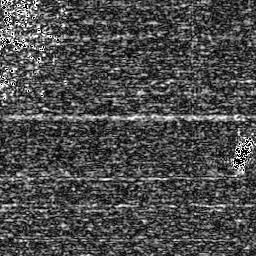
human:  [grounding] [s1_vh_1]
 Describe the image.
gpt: In the satellite image, there is  <ref>1 medium ship </ref> <box>[[89, 53, 98, 66, 0]]</box> located at right.